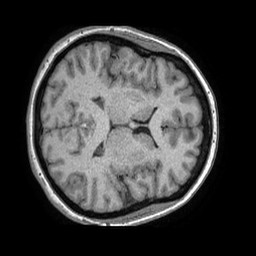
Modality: T1w
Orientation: axial
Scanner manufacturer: philips
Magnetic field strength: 1.5 T
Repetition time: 0.007779 s
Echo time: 0.003624 s